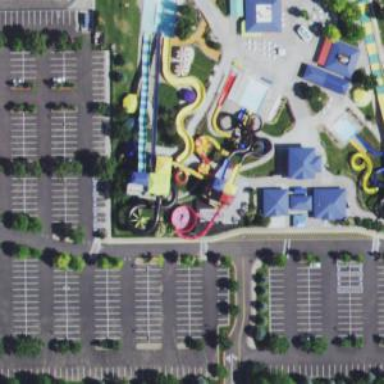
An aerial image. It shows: Water slide attraction.